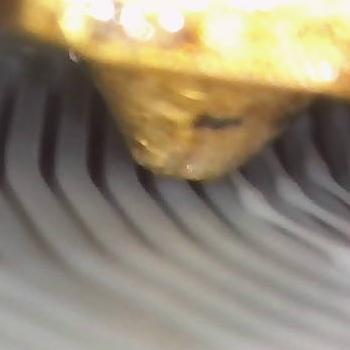
Flow rate: 33%